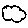
Label: cloud